Aerial crown-view tile of a tropical tree (Barro Colorado Island, Panama), acquired 20240813:
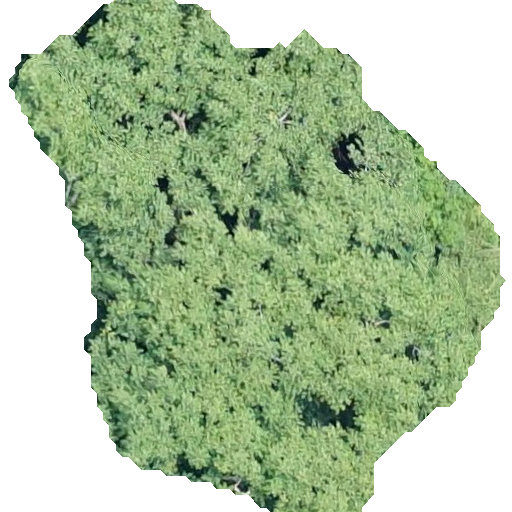
Species: Spondias radlkoferi
GBIF accepted scientific name: Spondias radlkoferi
Crown area: 253.864 m²